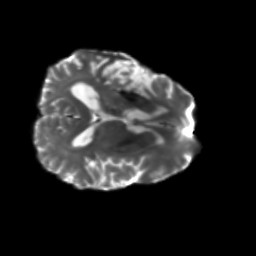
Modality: T2w
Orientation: axial
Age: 74
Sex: female
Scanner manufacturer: siemens
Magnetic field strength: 3 T
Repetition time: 5.25 s
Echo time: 0.08 s